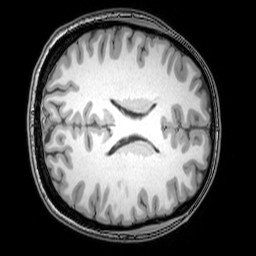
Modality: T1w
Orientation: axial
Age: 20
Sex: female
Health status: healthy
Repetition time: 0.081 s
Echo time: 0.037 s